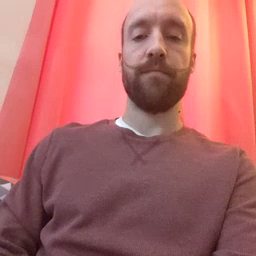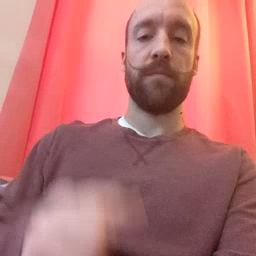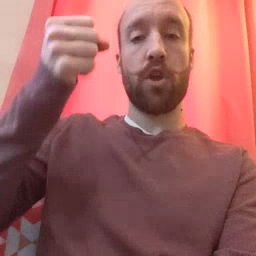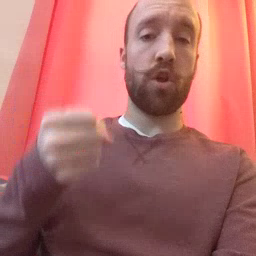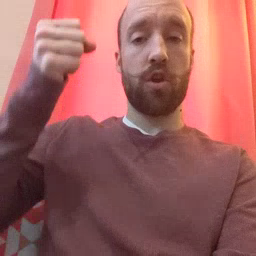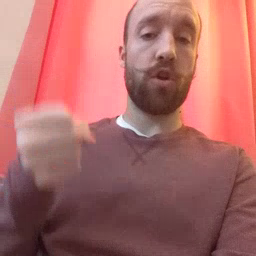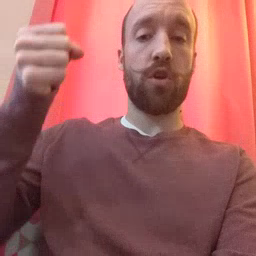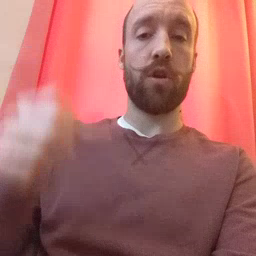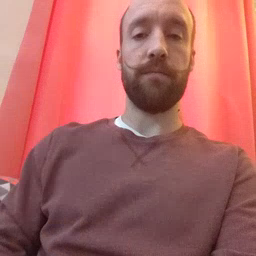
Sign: car